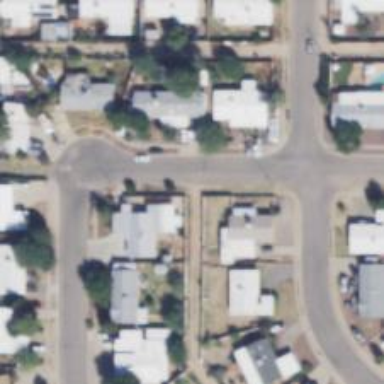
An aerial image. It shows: Alley classified as service road.